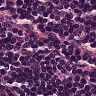
Metastatic tissue present: no